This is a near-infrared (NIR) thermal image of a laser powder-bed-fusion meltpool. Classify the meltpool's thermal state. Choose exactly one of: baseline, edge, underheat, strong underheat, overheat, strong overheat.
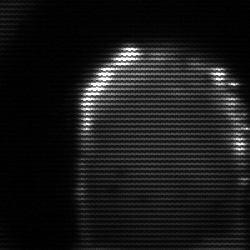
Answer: baseline